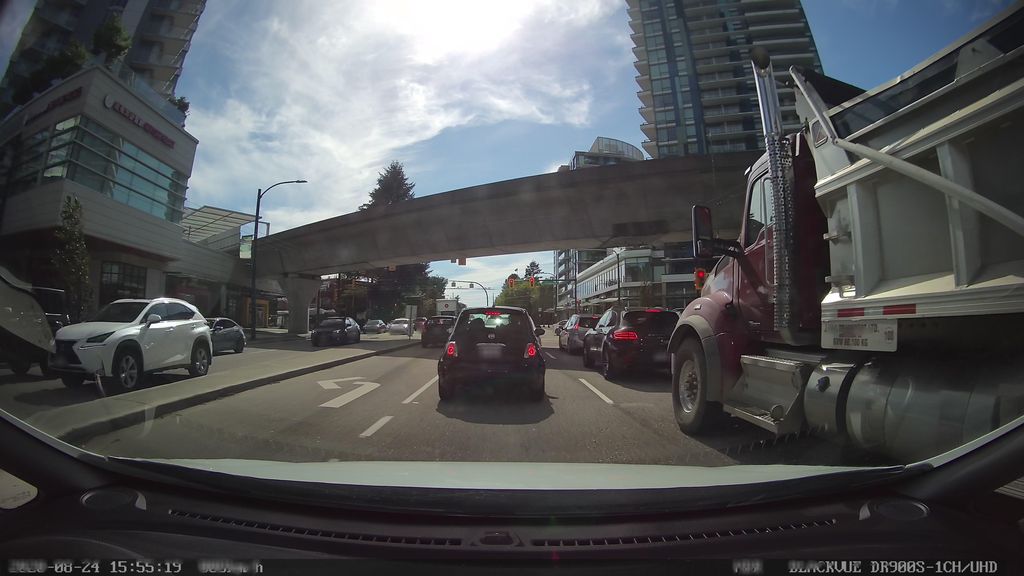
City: vancouver